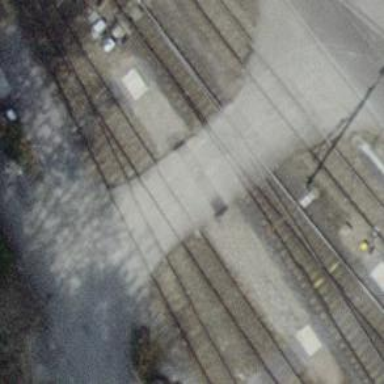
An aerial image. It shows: Railway level crossing.